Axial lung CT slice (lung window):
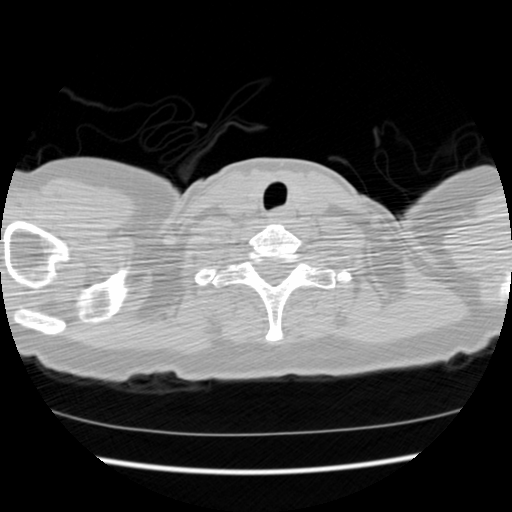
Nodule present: no